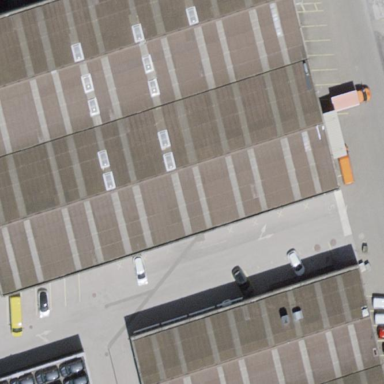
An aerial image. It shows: Industrial building.